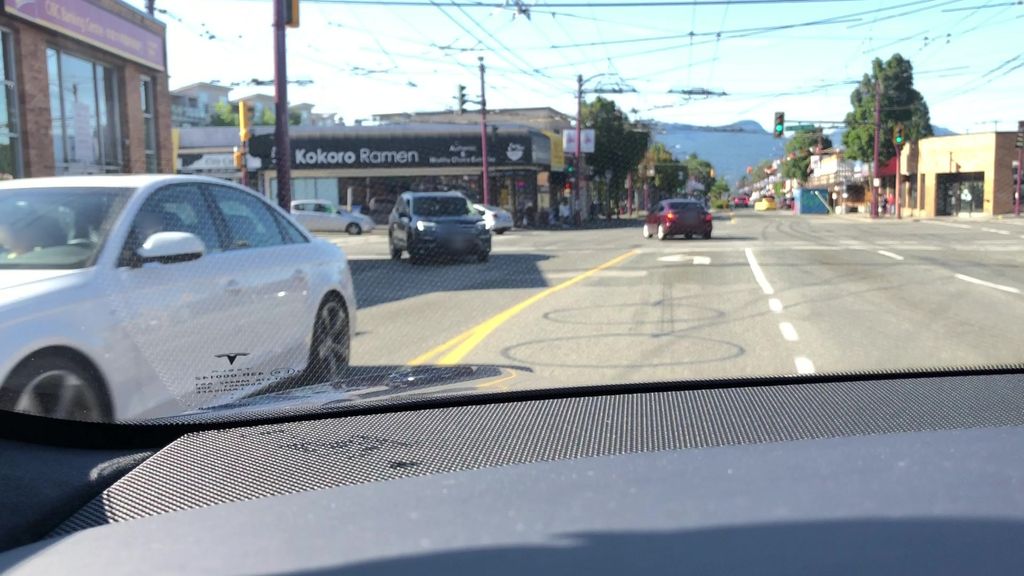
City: vancouver